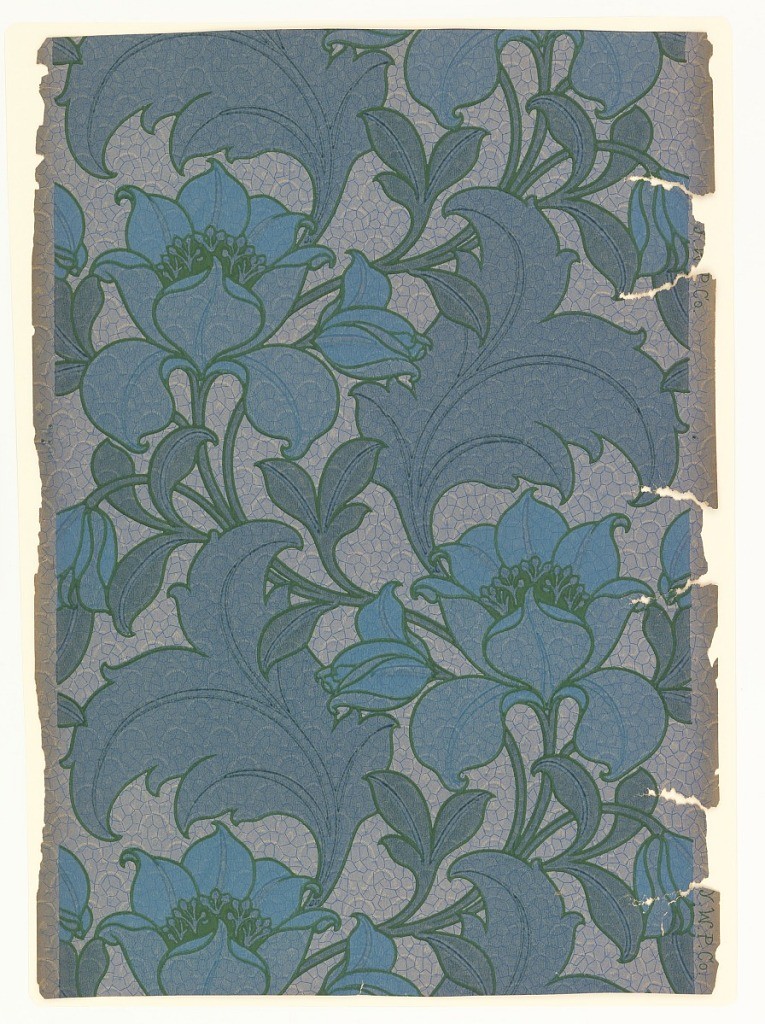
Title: Sidewall
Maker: York Wall Paper Company, 1895
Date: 1895–1905
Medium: Machine-printed paper
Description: On grayed-turquoise ground, reserved over-all fill pattern of scales and dots. Over this, pattern of crazing in blue. Dominant pattern: outlined in green, of large sinuous flowers and foliage in shades of blue.